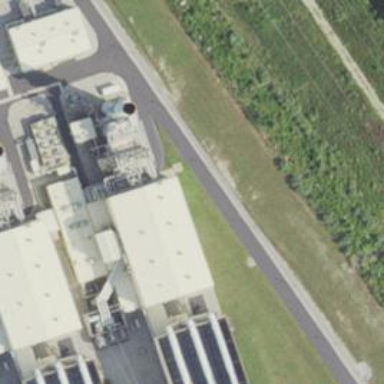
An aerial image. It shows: Generator powered by gas. It is combined cycle generator.